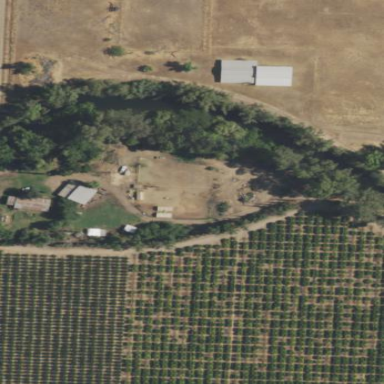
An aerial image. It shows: Farm.